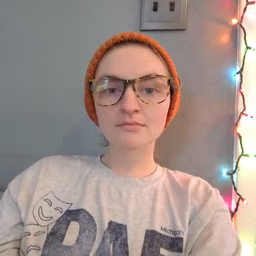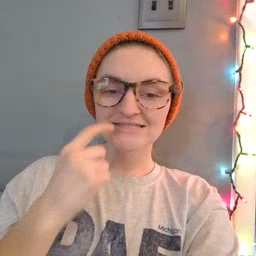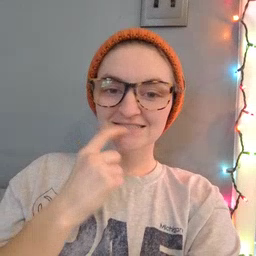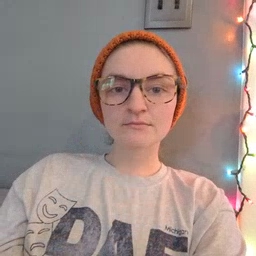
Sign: tooth